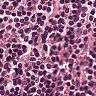
Metastatic tissue present: no